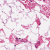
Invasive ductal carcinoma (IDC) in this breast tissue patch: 0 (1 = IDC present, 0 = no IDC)